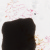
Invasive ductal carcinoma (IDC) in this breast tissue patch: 0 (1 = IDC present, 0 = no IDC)